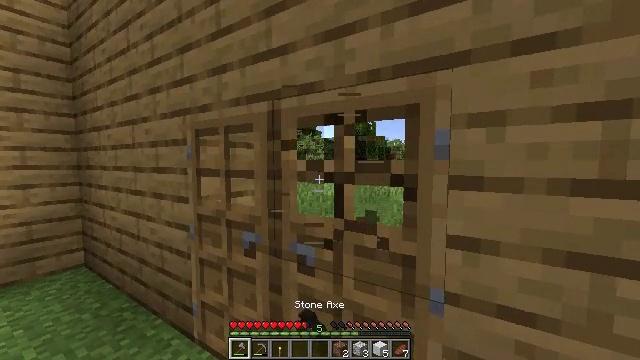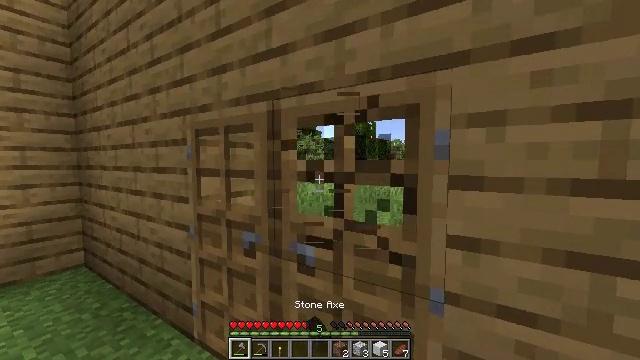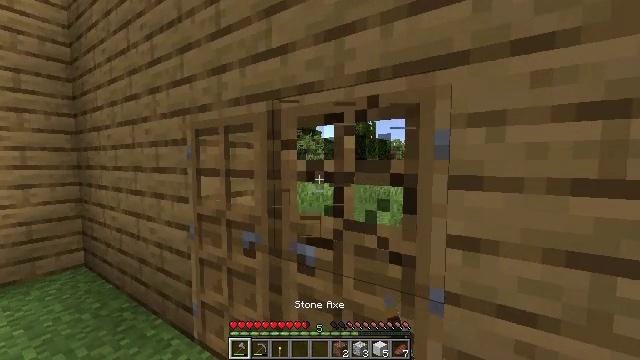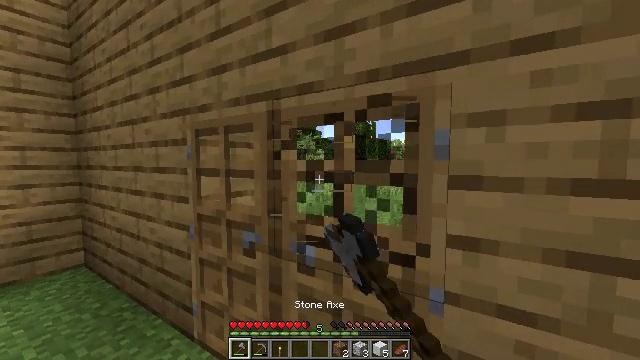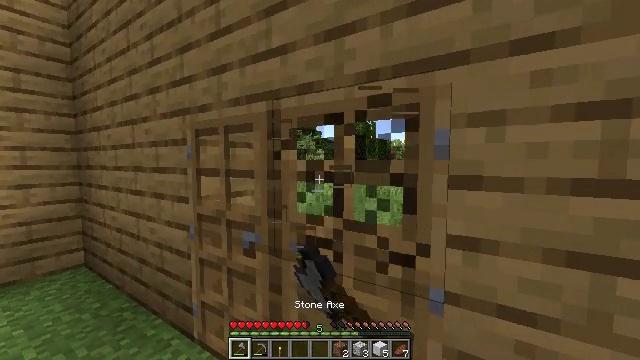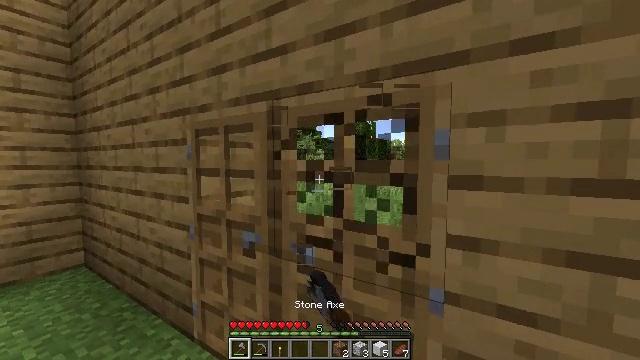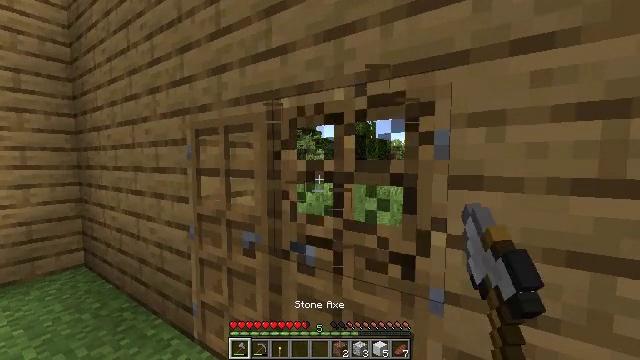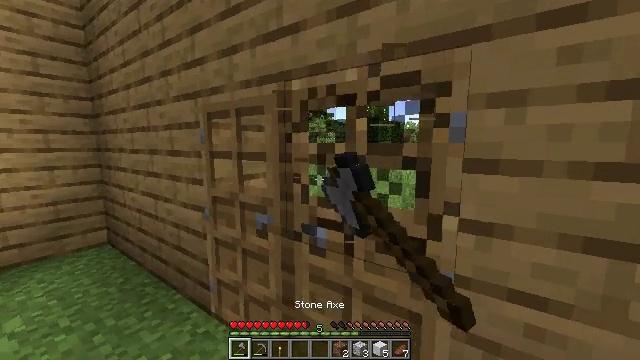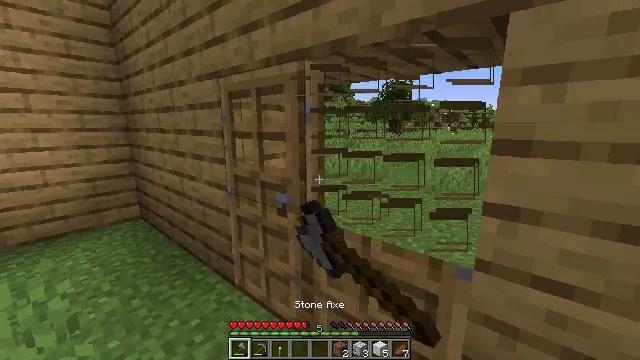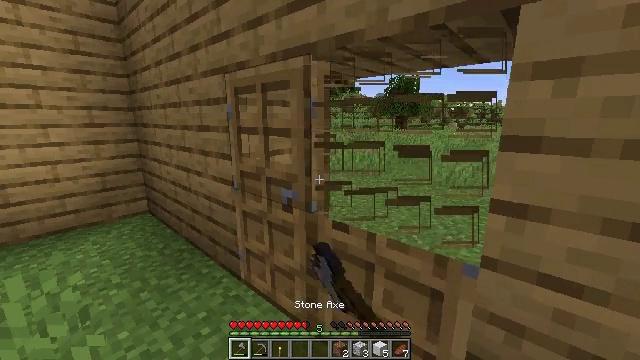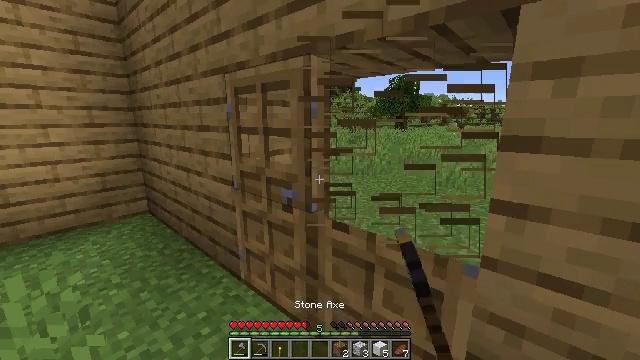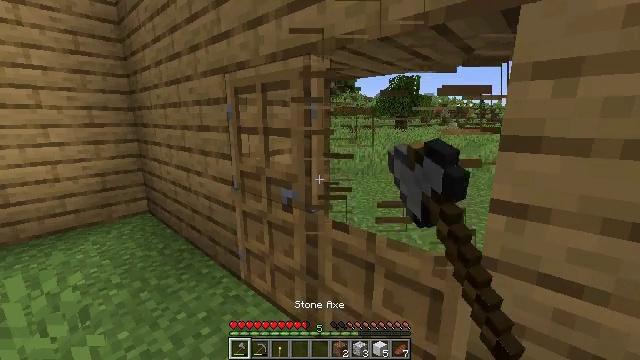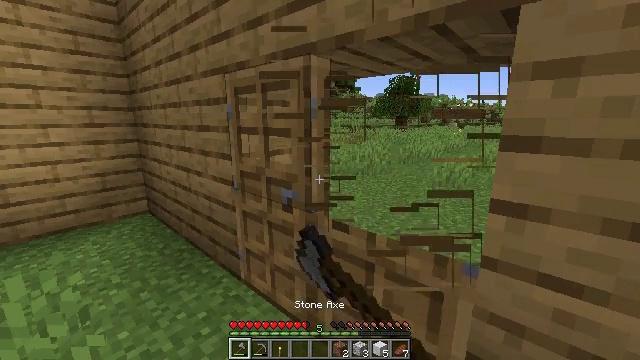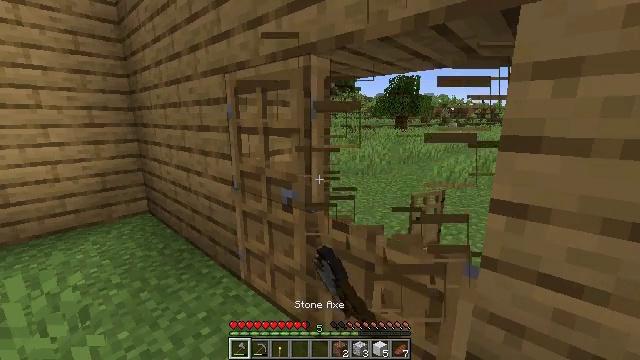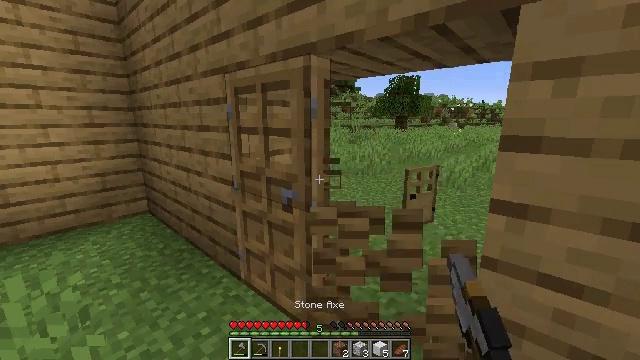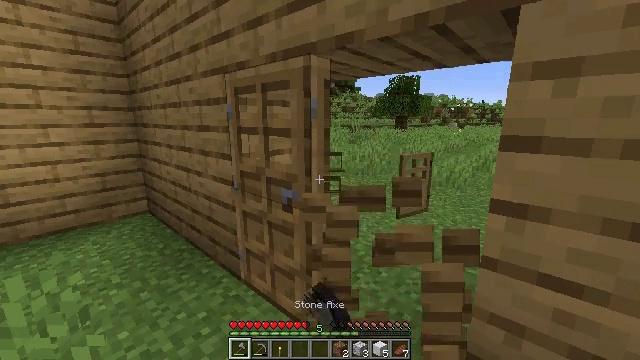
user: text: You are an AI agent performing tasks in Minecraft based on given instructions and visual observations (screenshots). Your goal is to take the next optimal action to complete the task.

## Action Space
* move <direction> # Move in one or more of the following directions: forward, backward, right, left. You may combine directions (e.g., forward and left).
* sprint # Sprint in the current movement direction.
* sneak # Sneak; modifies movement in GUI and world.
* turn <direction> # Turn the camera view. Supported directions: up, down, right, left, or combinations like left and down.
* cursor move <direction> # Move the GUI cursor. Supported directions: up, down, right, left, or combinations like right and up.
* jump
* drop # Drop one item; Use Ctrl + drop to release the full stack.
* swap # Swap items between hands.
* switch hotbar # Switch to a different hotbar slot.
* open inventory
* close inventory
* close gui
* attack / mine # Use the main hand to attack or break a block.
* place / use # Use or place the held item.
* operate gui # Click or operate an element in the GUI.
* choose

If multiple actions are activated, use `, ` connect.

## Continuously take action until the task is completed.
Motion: motion action
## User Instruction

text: Destroy the oak door to retrieve it.
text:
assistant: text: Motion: attack / mine
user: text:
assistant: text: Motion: attack / mine
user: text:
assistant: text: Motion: attack / mine
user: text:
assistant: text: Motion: attack / mine
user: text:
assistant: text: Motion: attack / mine
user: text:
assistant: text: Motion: attack / mine
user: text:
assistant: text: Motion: turn left and down, attack / mine
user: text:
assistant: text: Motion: turn left and down, attack / mine
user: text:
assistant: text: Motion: turn left, attack / mine
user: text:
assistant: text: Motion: attack / mine
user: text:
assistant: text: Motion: attack / mine
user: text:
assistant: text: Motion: attack / mine
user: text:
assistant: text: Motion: attack / mine
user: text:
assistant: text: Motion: attack / mine
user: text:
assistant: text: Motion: attack / mine
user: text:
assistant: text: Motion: attack / mine
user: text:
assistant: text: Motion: turn left and down, attack / mine
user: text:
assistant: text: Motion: turn left, attack / mine
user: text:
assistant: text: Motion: attack / mine
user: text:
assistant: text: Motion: attack / mine
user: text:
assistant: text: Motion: attack / mine
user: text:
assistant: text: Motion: attack / mine
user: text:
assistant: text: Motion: attack / mine
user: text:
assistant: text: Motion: attack / mine
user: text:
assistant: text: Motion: attack / mine
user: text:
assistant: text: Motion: attack / mine
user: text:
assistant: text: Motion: attack / mine
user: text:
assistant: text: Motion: attack / mine
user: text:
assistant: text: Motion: attack / mine
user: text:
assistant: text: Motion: attack / mine